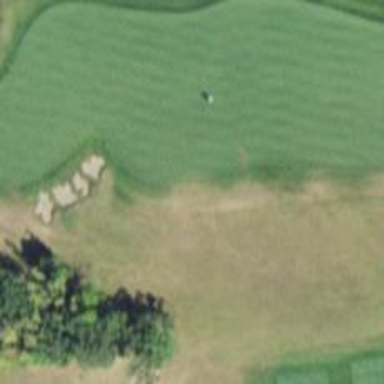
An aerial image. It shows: Golf fairway surrounded by grass.